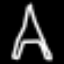
Label: The Eiffel Tower